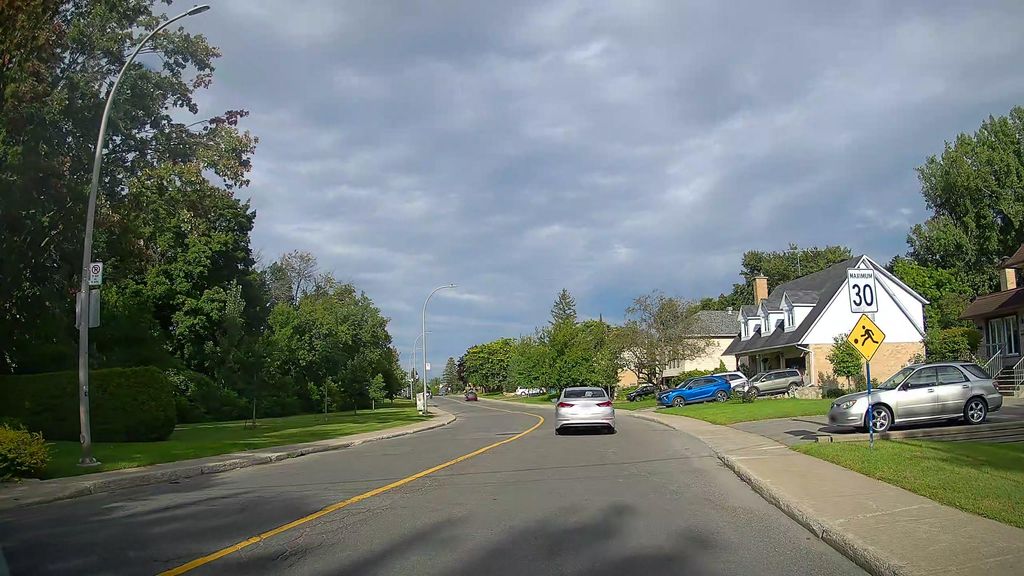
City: montreal